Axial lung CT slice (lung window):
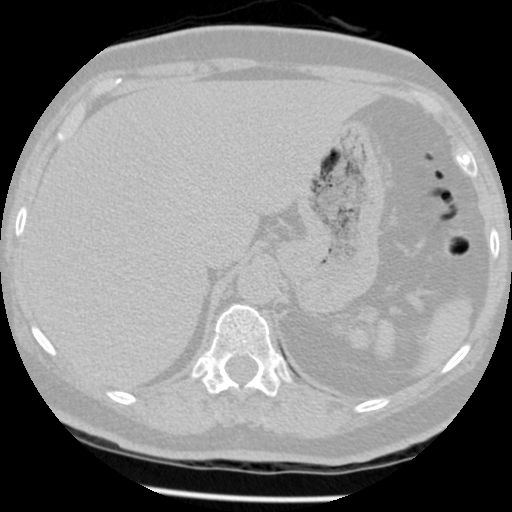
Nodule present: no